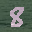
Label: 8